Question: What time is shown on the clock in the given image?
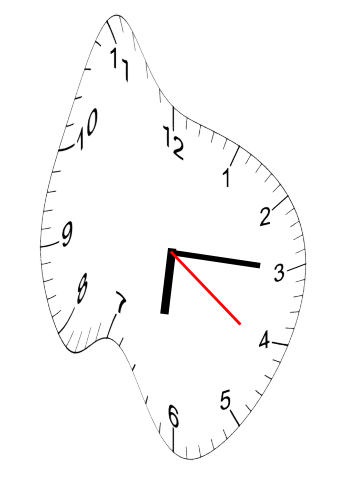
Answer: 06:15:21